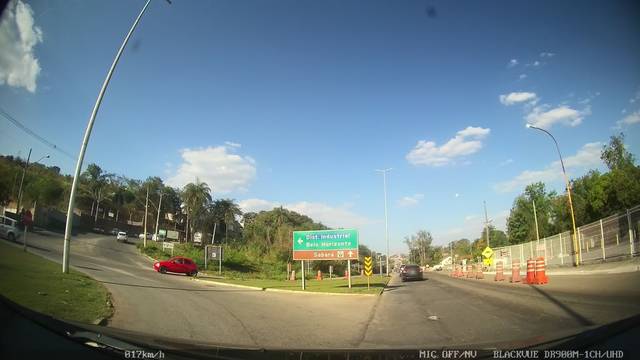
Region: Brazil
Coordinates: -19.876, -43.874